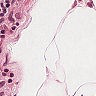
Metastatic tissue present: no